Interaction volume radius: 10 \u00c5
Interaction volume height: 10 \u00c5
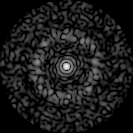
Disorder parameter: 0.8374